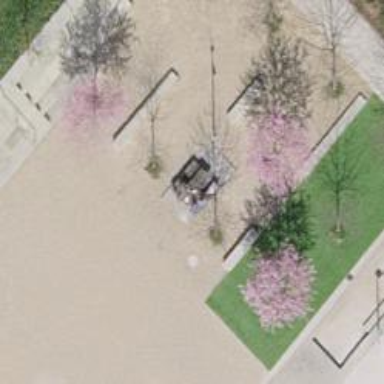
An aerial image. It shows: Picnic table located in leisure land area.